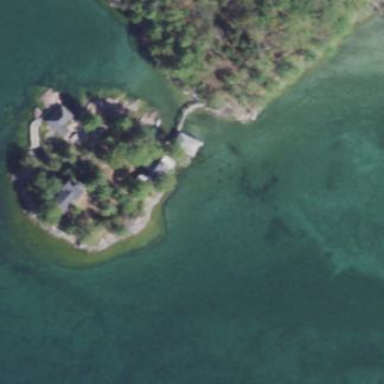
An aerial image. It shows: Islet.